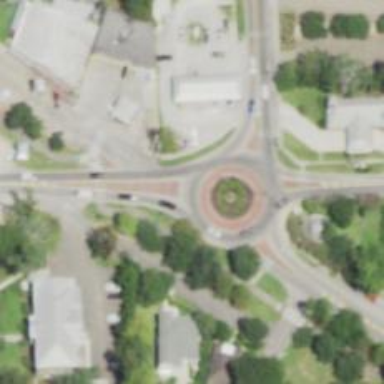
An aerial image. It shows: Roundabout on primary highway.